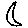
Label: moon